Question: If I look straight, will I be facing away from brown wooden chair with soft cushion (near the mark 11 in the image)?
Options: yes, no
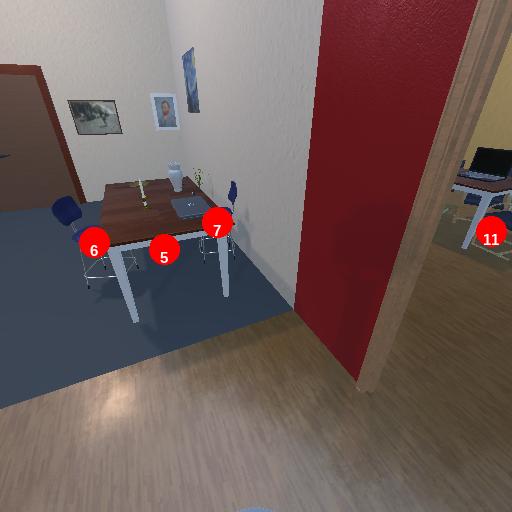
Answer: yes